Interaction volume radius: 10 \u00c5
Interaction volume height: 15 \u00c5
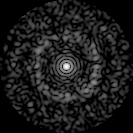
Disorder parameter: 0.8405